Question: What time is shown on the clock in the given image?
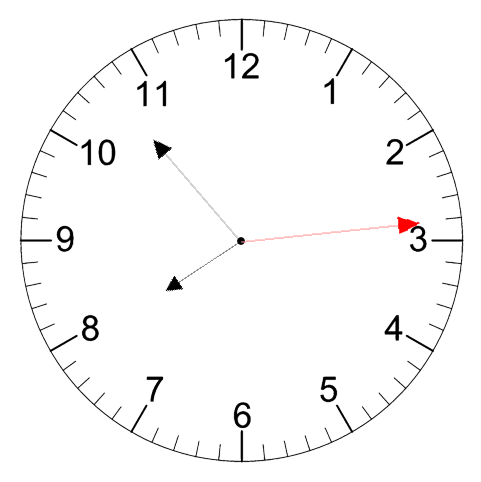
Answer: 07:53:14